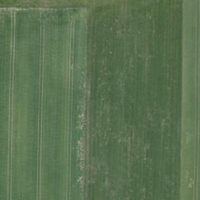
EUNIS habitat code: 52
Species observed at this site:
Larus michahellis